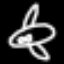
Label: airplane